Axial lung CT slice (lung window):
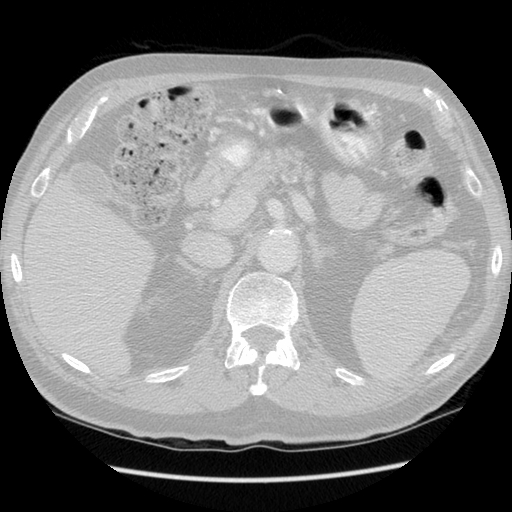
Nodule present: no